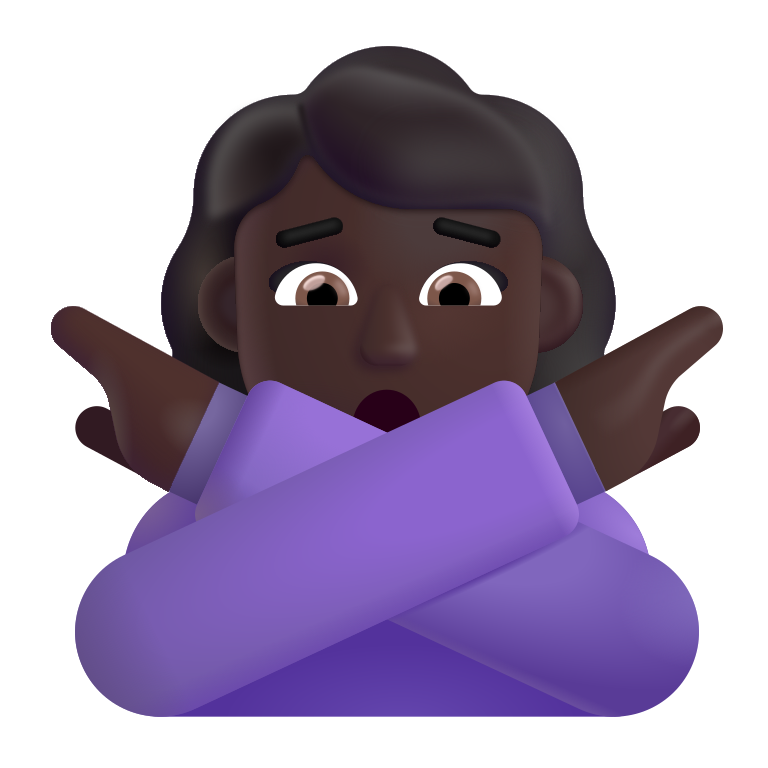
woman gesturing no color dark